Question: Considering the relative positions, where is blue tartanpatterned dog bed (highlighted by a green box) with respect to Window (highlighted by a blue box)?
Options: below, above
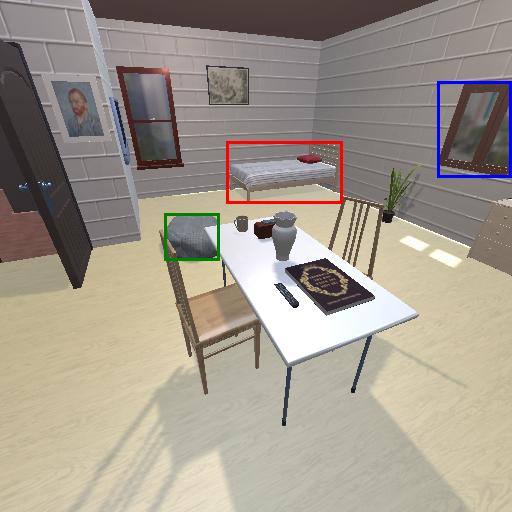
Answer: below